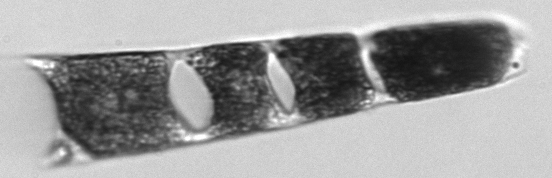
Label: Hemiaulus_membranaceus